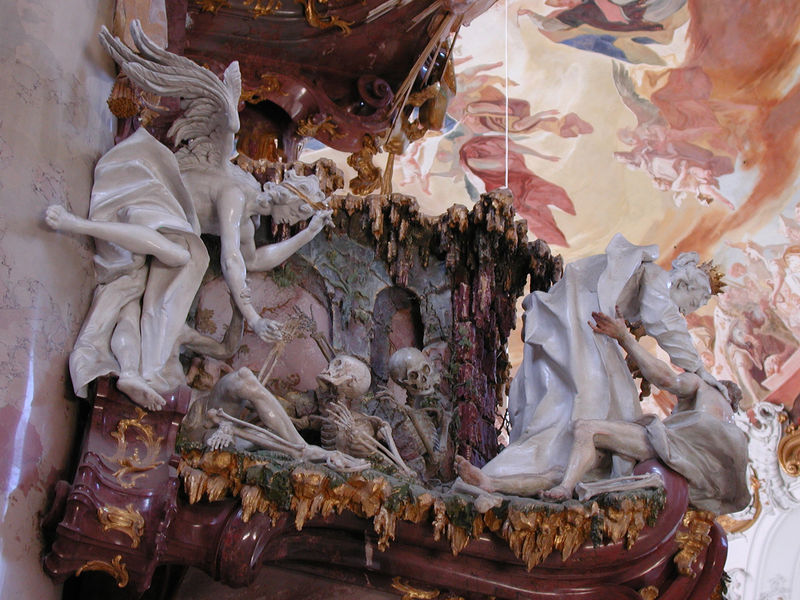
Titel: Kanzel
Künstler: Johann Joseph Christian
Standort: Reutlingen, Kloster Zwiefalten (EU - D - BW)
Schlagwörter: himmel, marmor, schädel, tot, kirche, rokoko, engel, skelett, kanzel, hölle, totenschädel, putti, schalldeckel, deckenfresko, skellet